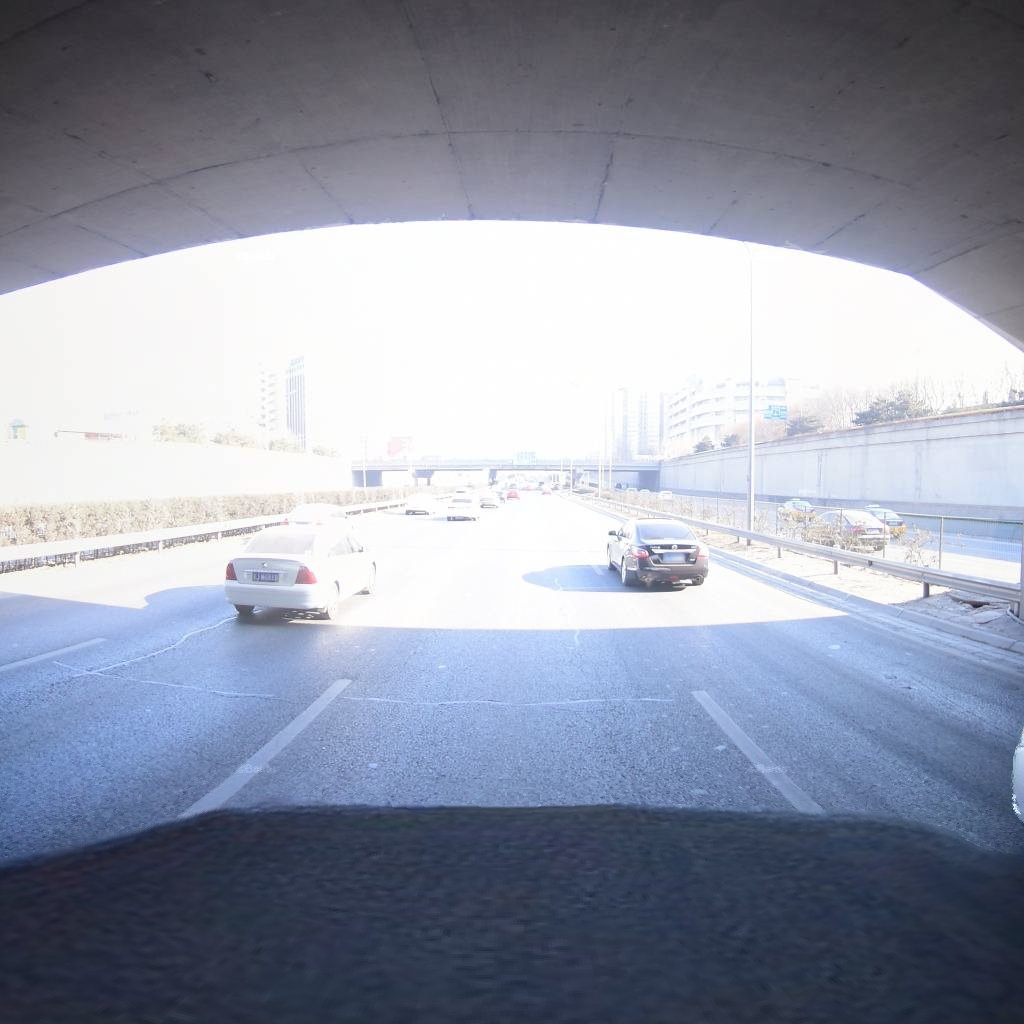
Region: Haidian
Road damage annotations: transverse patch, longitudinal patch, longitudinal patch